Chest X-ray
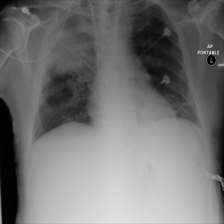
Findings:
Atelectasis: positive
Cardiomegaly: negative
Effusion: negative
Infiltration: positive
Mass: negative
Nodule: negative
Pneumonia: negative
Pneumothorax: negative
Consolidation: negative
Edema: negative
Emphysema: negative
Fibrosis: negative
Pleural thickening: negative
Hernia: negative